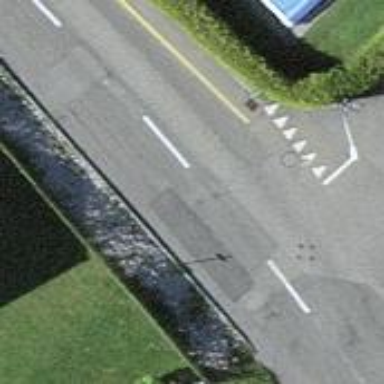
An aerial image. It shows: Public transport stop position.